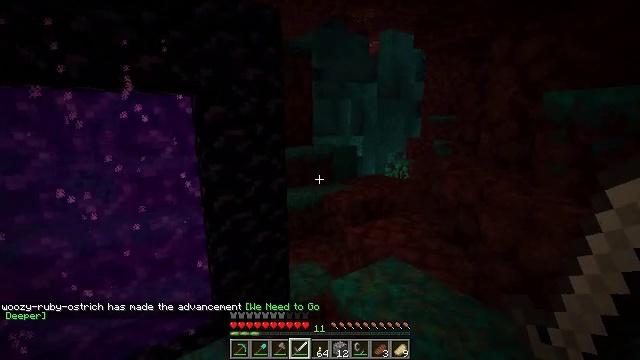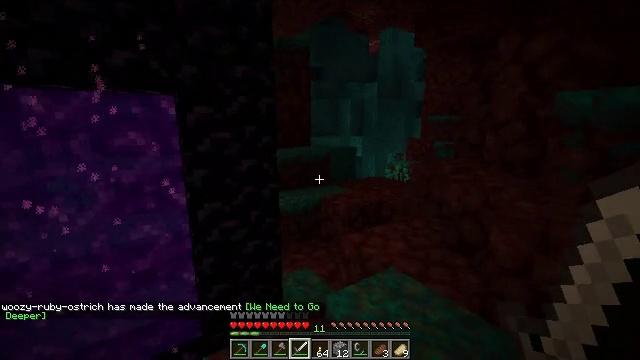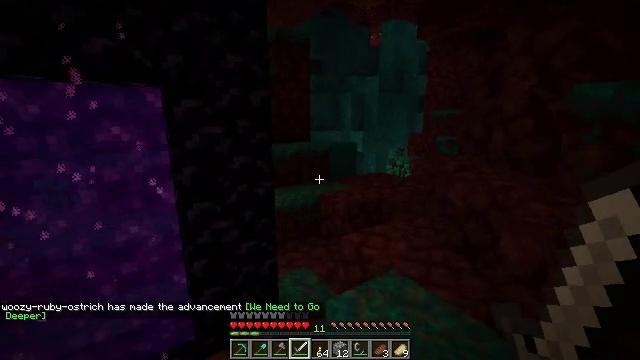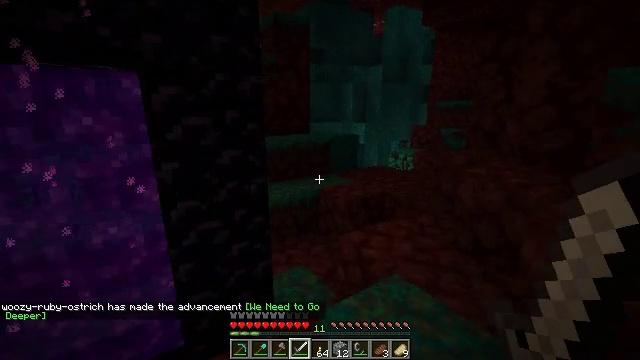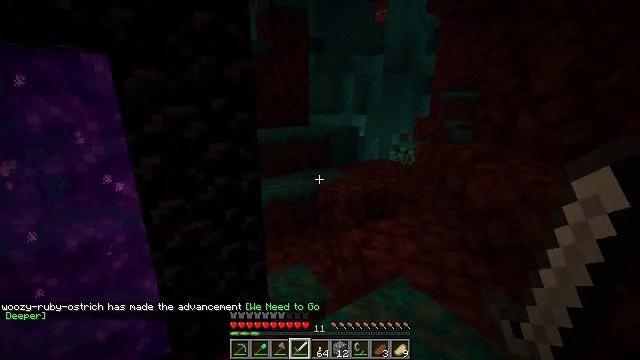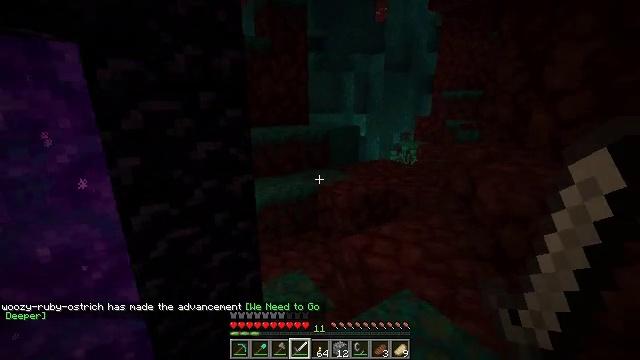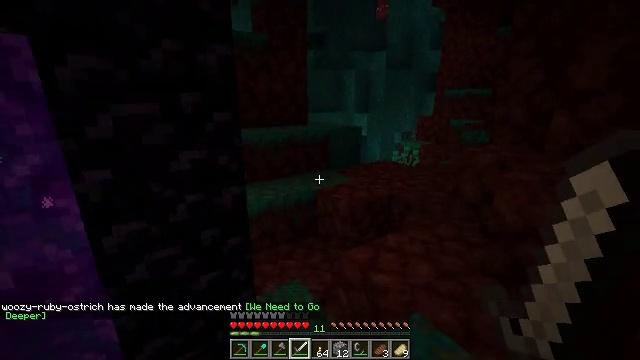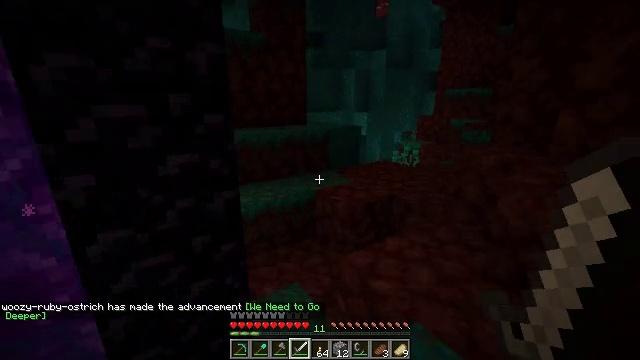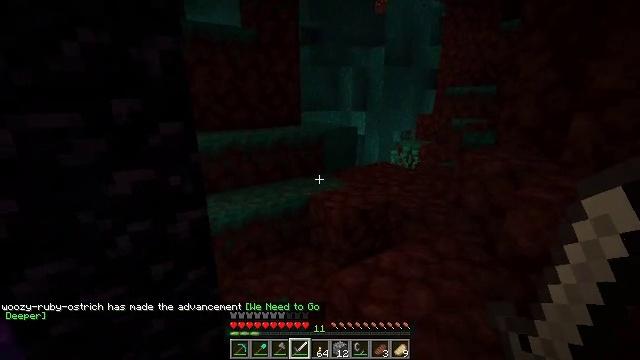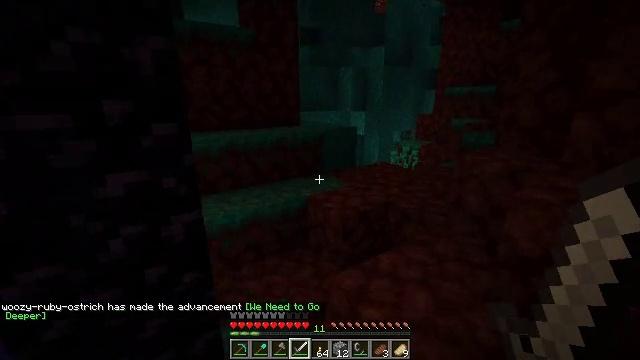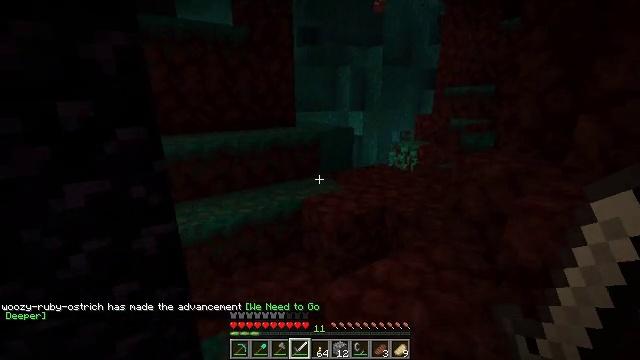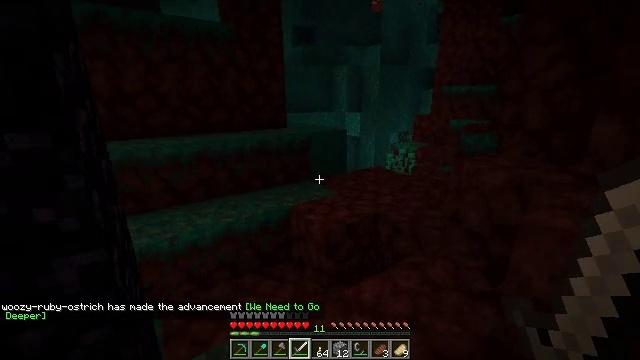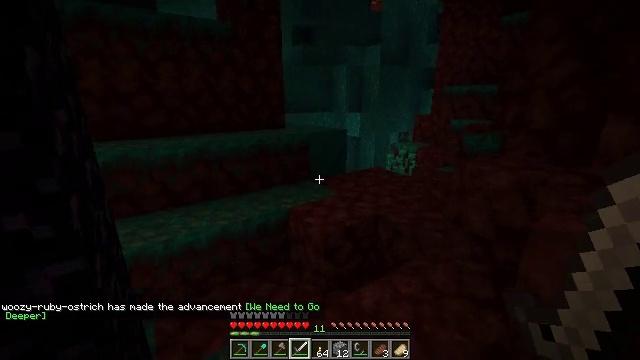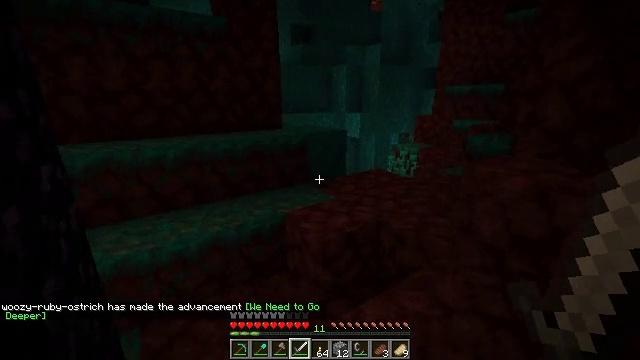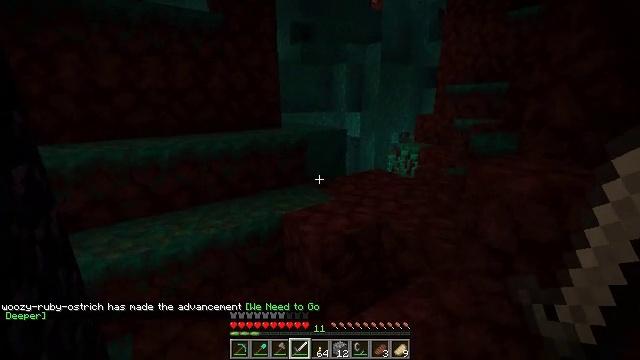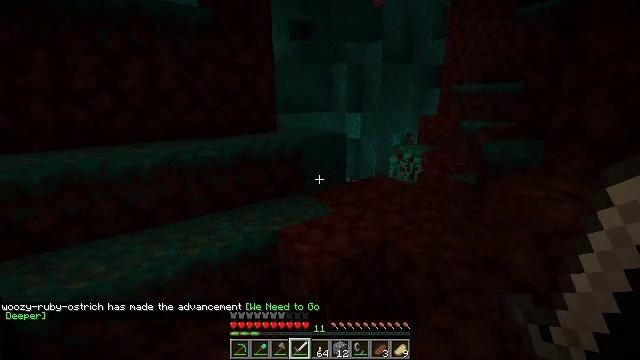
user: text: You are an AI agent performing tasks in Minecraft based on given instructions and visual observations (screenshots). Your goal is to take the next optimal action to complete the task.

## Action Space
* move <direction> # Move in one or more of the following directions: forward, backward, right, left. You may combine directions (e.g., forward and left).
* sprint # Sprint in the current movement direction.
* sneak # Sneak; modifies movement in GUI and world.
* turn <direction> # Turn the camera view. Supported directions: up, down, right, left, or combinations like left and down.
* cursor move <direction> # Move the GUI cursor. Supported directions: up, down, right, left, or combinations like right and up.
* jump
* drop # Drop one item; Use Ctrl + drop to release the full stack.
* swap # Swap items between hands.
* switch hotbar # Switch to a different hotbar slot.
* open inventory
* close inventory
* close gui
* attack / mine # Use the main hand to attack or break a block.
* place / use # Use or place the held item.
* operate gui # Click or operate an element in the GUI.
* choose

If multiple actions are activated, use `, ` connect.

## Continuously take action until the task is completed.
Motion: motion action
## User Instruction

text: Mine the shroomlight block.
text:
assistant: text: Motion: move forward
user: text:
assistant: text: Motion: move forward, turn down
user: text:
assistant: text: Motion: move forward, turn down
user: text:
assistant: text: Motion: move forward, turn down
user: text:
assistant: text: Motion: move forward
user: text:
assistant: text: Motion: move forward
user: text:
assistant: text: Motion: move forward and move right
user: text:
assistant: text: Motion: move forward and move right
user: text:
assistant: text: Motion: move forward and move right
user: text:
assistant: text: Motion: move forward and move right
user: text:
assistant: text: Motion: move forward
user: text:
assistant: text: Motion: move forward
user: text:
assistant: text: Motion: move forward
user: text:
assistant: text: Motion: move forward
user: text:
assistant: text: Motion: move forward
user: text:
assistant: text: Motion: move forward
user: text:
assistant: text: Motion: move forward, turn down
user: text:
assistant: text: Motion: move forward and move right, turn right and down
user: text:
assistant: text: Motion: move forward and move right
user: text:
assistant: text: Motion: move forward and move right
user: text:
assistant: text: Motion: move forward and move right
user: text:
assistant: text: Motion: move forward and move right
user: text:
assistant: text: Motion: move forward
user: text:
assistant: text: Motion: move forward
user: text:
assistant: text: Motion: move forward, jump
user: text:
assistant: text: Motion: move forward, jump
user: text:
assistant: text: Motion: move forward, jump
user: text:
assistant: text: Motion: move forward, jump
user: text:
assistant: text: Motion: move forward, turn down
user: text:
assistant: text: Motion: move forward